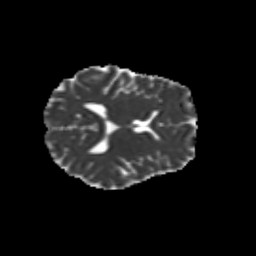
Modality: MD
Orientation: axial
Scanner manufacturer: siemens
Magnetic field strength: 3 T
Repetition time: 9.2 s
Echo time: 0.084 s